Question: I'm just start working with Spring 4. I want to setup Spring 4 MVC project with java configuration. I use IntelliJ Idea 13.1.6. First I create new Spring 4 MVC project from Spring MVC 3.2 template. Then I add my Java spring configuration files but when I run app its shows "Hello world" from hello template controller instead of my Home controller. Here is my project structure:

And here is my project files:
HelloController:
'''
package com.spitter.mvc;
import org.springframework.stereotype.Controller;
import org.springframework.ui.ModelMap;
import org.springframework.web.bind.annotation.RequestMapping;
import org.springframework.web.bind.annotation.RequestMethod;
@Controller
@RequestMapping("/")
public class HelloController {
@RequestMapping(method = RequestMethod.GET)
public String printWelcome(ModelMap model) {
model.addAttribute("message", "Hello world!");
return "hello";
}
}
'''
RootConfig:
'''
package spittr.config;
import org.springframework.context.annotation.ComponentScan;
import org.springframework.context.annotation.ComponentScan.Filter;
import org.springframework.context.annotation.Configuration;
import org.springframework.context.annotation.FilterType;
import org.springframework.web.servlet.config.annotation.EnableWebMvc;
@Configuration
@ComponentScan(basePackages={"spitter"},
excludeFilters={
@Filter(type=FilterType.ANNOTATION, value=EnableWebMvc.class)
})
public class RootConfig {
}
'''
SpittrWebAppInitializer:
'''
package spittr.config;
import org.springframework.web.servlet.support.AbstractAnnotationConfigDispatcherServletInitializer;
public class SpittrWebAppInitializer extends AbstractAnnotationConfigDispatcherServletInitializer {
@Override
protected String[] getServletMappings() {
return new String[] { "/" };
}
@Override
protected Class<?>[] getRootConfigClasses() {
return new Class<?>[] { RootConfig.class };
}
@Override
protected Class<?>[] getServletConfigClasses() {
return new Class<?>[] { WebConfig.class };
}
}
'''
HomeController:
'''
package spittr.web;
import static org.springframework.web.bind.annotation.RequestMethod.*;
import org.springframework.stereotype.Controller;
import org.springframework.web.bind.annotation.RequestMapping;
import org.springframework.web.bind.annotation.RequestMethod;
@Controller
public class HomeController {
@RequestMapping(value="/", method=GET)
public String home() {
return "home";
}
}
'''
mvc-dispatcher-servlet.xml:
'''
<beans xmlns="http://www.springframework.org/schema/beans"
xmlns:xsi="http://www.w3.org/2001/XMLSchema-instance"
xmlns:context="http://www.springframework.org/schema/context"
xsi:schemaLocation="http://www.springframework.org/schema/beans
http://www.springframework.org/schema/beans/spring-beans.xsd
http://www.springframework.org/schema/context http://www.springframework.org/schema/context/spring-context.xsd">
<context:component-scan base-package="com.spitter.mvc"/>
<bean class="org.springframework.web.servlet.view.InternalResourceViewResolver">
<property name="prefix" value="/WEB-INF/pages/"/>
<property name="suffix" value=".jsp"/>
</bean>
</beans>
'''
web-app.xml:
'''
<web-app version="2.4"
xmlns="http://java.sun.com/xml/ns/j2ee" xmlns:xsi="http://www.w3.org/2001/XMLSchema-instance"
xsi:schemaLocation="http://java.sun.com/xml/ns/j2ee
http://java.sun.com/xml/ns/j2ee/web-app_2_4.xsd">
<display-name>Spring MVC Application</display-name>
<servlet>
<servlet-name>mvc-dispatcher</servlet-name>
<servlet-class>org.springframework.web.servlet.DispatcherServlet</servlet-class>
<load-on-startup>1</load-on-startup>
</servlet>
<servlet-mapping>
<servlet-name>mvc-dispatcher</servlet-name>
<url-pattern>/</url-pattern>
</servlet-mapping>
</web-app>
'''
Spitter.iml:
'''
<?xml version="1.0" encoding="UTF-8"?>
<module org.jetbrains.idea.maven.project.MavenProjectsManager.isMavenModule="true" type="JAVA_MODULE" version="4">
<component name="FacetManager">
<facet type="web" name="Web">
<configuration>
<descriptors>
<deploymentDescriptor name="web.xml" url="file://$MODULE_DIR$/src/main/webapp/WEB-INF/web.xml" />
</descriptors>
<webroots>
<root url="file://$MODULE_DIR$/src/main/webapp" relative="/" />
</webroots>
<sourceRoots>
<root url="file://$MODULE_DIR$/src/main/resources" />
<root url="file://$MODULE_DIR$/src/main/java" />
</sourceRoots>
</configuration>
</facet>
<facet type="Spring" name="Spring">
<configuration />
</facet>
</component>
<component name="NewModuleRootManager" LANGUAGE_LEVEL="JDK_1_6" inherit-compiler-output="false">
<output url="file://$MODULE_DIR$/target/classes" />
<output-test url="file://$MODULE_DIR$/target/test-classes" />
<content url="file://$MODULE_DIR$">
<sourceFolder url="file://$MODULE_DIR$/src/test/resources" isTestSource="true" />
<sourceFolder url="file://$MODULE_DIR$/src/main/resources" isTestSource="false" />
<sourceFolder url="file://$MODULE_DIR$/src/main/java" isTestSource="false" />
<sourceFolder url="file://$MODULE_DIR$/src/test/java" isTestSource="true" />
<excludeFolder url="file://$MODULE_DIR$/target" />
</content>
<orderEntry type="inheritedJdk" />
<orderEntry type="sourceFolder" forTests="false" />
<orderEntry type="library" scope="TEST" name="Maven: org.springframework:spring-test-mvc:1.0.0.M2" level="project" />
<orderEntry type="library" scope="PROVIDED" name="Tomcat 8.0.151" level="application_server_libraries" />
<orderEntry type="library" name="Maven: org.springframework:spring-core:3.2.0.RELEASE" level="project" />
<orderEntry type="library" name="Maven: commons-logging:commons-logging:1.1.1" level="project" />
<orderEntry type="library" name="Maven: org.springframework:spring-web:3.2.0.RELEASE" level="project" />
<orderEntry type="library" name="Maven: org.springframework:spring-context:3.2.0.RELEASE" level="project" />
<orderEntry type="library" name="Maven: org.springframework:spring-aop:3.2.0.RELEASE" level="project" />
<orderEntry type="library" name="Maven: aopalliance:aopalliance:1.0" level="project" />
<orderEntry type="library" name="Maven: org.springframework:spring-beans:3.2.0.RELEASE" level="project" />
<orderEntry type="library" name="Maven: org.springframework:spring-expression:3.2.0.RELEASE" level="project" />
<orderEntry type="library" scope="PROVIDED" name="Maven: javax.servlet.jsp:jsp-api:2.1" level="project" />
<orderEntry type="library" name="Maven: org.springframework:spring-webmvc:3.2.0.RELEASE" level="project" />
<orderEntry type="library" scope="TEST" name="Maven: org.springframework:spring-test:3.2.0.RELEASE" level="project" />
<orderEntry type="library" scope="TEST" name="Maven: junit:junit:4.8.2" level="project" />
<orderEntry type="library" name="Maven: javax.servlet:jstl:1.2" level="project" />
</component>
</module>
'''
Why this code dont run home controller but hello controller insdead and how can I fix it?
I suspect that there is something wrong with Spitter.iml file and spring see only web.xml configuration instead of java class configuration.
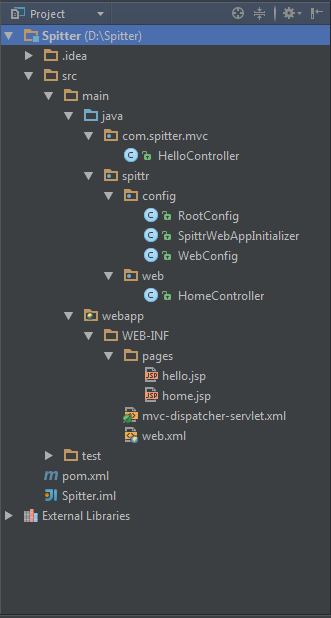
Answer: The main problem i see is the configuration and some small details.
In your example, you are using two ways to configure the project (Java and XML).
I preffer to use Java-based configuration, it can be combined but without causing conflicts.
Your example run HelloController because it is indicated in mvc-dispatcher-servlet.xml with the base-package.
'''
<context:component-scan base-package="com.spitter.mvc"/>
'''
And moreover, SpittrWebAppInitializer replace to web.xml. You must delete XML files and modify RootConfig to specify the correct package.
'''
@ComponentScan(basePackages={"spittr"}
'''
And WebConfig so be similar to this.
'''
@Configuration
@EnableWebMvc
@ComponentScan("spittr.web")
public class WebConfig extends WebMvcConfigurerAdapter {
// Configure a JSP view resolver
@Bean
public ViewResolver viewResolver() {
InternalResourceViewResolver resolver = new InternalResourceViewResolver();
resolver.setViewClass(JstlView.class);
resolver.setPrefix("/WEB-INF/pages/");
resolver.setSuffix(".jsp");
return resolver;
}
@Override
public void configureDefaultServletHandling(DefaultServletHandlerConfigurer configurer) {
configurer.enable();
}
@Override
public void addResourceHandlers(ResourceHandlerRegistry registry) {
// TODO Auto-generated method stub
super.addResourceHandlers(registry);
}
}
'''
And you can only have unique paths in your controllers, for example if you add to WebConfig the package com.spitter.mvc to @ComponentScan you will have an error.